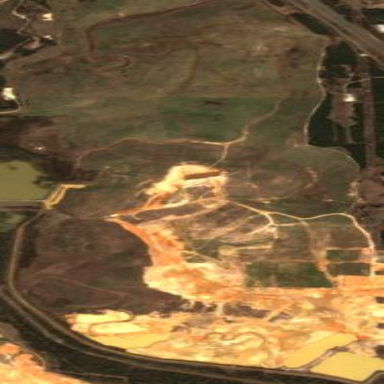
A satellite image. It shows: Quarry area.